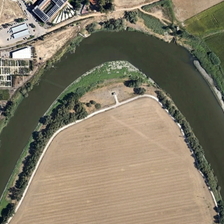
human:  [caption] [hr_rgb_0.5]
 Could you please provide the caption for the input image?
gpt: some green trees and several buildings are in two sides of a curved river .

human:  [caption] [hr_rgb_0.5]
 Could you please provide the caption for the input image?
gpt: some green trees and several buildings are in two sides of a curved river .

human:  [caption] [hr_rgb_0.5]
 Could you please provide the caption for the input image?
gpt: some green trees and several buildings are in two sides of a curved river .

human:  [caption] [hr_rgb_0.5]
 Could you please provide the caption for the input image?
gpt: some green trees and several buildings are in two sides of a curved river .

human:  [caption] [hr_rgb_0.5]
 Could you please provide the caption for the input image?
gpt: some green trees and several buildings are in two sides of a curved river .